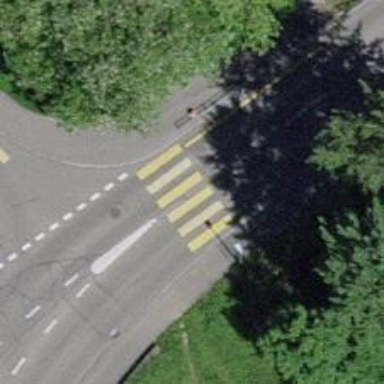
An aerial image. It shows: Uncontrolled zebra crossing on the road.